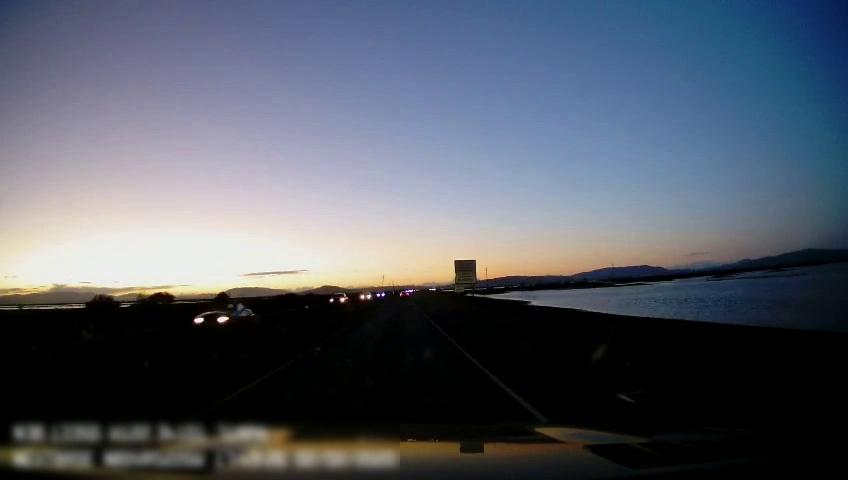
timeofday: Dusk/Dawn/Twilight
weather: Sunny
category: Drivable Space
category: Vehicles | Car
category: Vehicles | Car
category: Vehicles | Car
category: Vehicles | Car
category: Lanes | Current Lane
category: Lanes | Current Lane
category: Traffic | Signs
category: Traffic | Signs